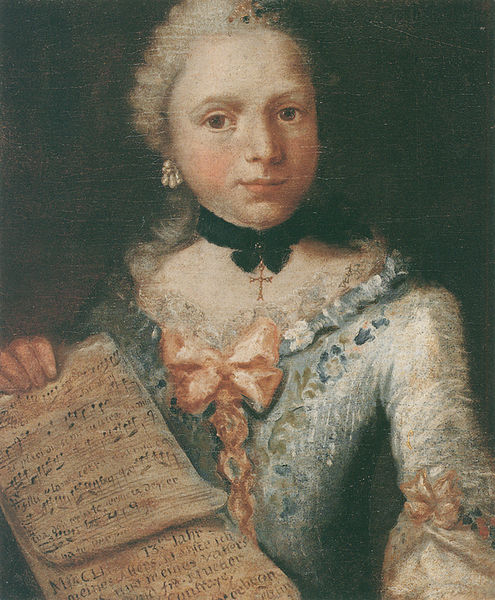
Titel: Selbstbildnis als Sängerin mit Notenblatt/Inv.Nr. 303
Künstler: Angelika Kauffmann
Institution: Innsbruck, Tiroler Landesmuseum Ferdinandeum
Schlagwörter: blätter, gemälde, hand, mädchen, blumen, braun, finger, frau, haar, kleid, mund, nase, ohrring, schleife, augen, band, barock, halten, hals, öl, musik, perlen, noten, risse, verzierung, kreuz, acryl, dunke, lied, samthalsband, noten musik